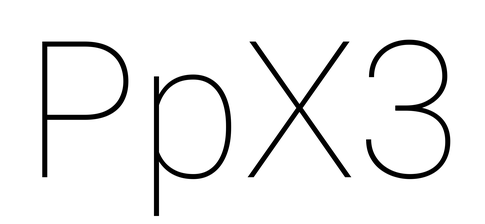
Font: Roboto_Thin